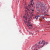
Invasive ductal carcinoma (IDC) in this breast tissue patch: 0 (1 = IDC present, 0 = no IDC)